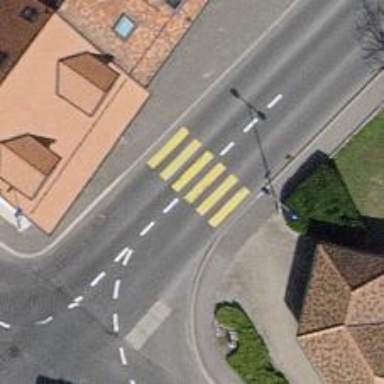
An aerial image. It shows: Zebra crossing on the road.